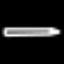
Label: pencil